Question: I converted .docx word file (xml content) to text with this code (in C#):
'''
private string ReadNode(XmlNode node)
{
if (node == null || node.NodeType != XmlNodeType.Element)
return string.Empty;
StringBuilder sb = new StringBuilder();
foreach (XmlNode child in node.ChildNodes)
{
if (child.NodeType != XmlNodeType.Element) continue;
switch (child.LocalName)
{
case "t": // Text
sb.Append(child.InnerText.TrimEnd());
string space = ((XmlElement)child).GetAttribute("xml:space");
if (!string.IsNullOrEmpty(space) && space == "preserve")
sb.Append(' ');
break;
case "tab":// Tab
sb.Append(" ");
break;
case "p":// Paragraph
if (ReadNode(child).Trim() != "")
{
sb.Append(ReadNode(child));
sb.Append(Environment.NewLine);
}
break;
default:
sb.Append(ReadNode(child));
break;
}
}
return sb.ToString();
}
'''
How can I read "Line Numbers" of page content in my code(similar read "p" or "tab")?
Please see the image file(<URL> :

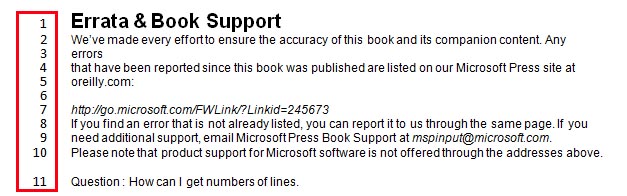
Answer: Edit:
I'm afraid that the XML doesn't store that information. The XML simply stores the general layout of the text, so you would have to try to replicate the layout and then see where each piece of text would fall. That's not very easy. Explain your problem (why you are trying to do this) in further detail, perhaps we can come up with another solution which doesn't require getting the line numbers?
The information you need is under one of the other "xmlData" nodes
'''
See "<Pages>2</Pages>"
'''
Full xml below:
'''
<pkg:part pkg:name="/docProps/app.xml" pkg:contentType="application/vnd.openxmlformats-officedocument.extended-properties+xml" pkg:padding="256">
<pkg:xmlData>
<Properties xmlns="http://schemas.openxmlformats.org/officeDocument/2006/extended-properties" xmlns:vt="http://schemas.openxmlformats.org/officeDocument/2006/docPropsVTypes">
<Template>Normal.dotm</Template>
<TotalTime>0</TotalTime>
<Pages>2</Pages>
<Words>341</Words>
<Characters>1948</Characters>
<Application>Microsoft Office Word</Application>
<DocSecurity>0</DocSecurity>
<Lines>16</Lines>
<Paragraphs>4</Paragraphs>
<ScaleCrop>false</ScaleCrop>
<HeadingPairs>
<vt:vector size="2" baseType="variant">
<vt:variant>
<vt:lpstr>Title</vt:lpstr>
</vt:variant>
<vt:variant>
<vt:i4>1</vt:i4>
</vt:variant>
</vt:vector>
</HeadingPairs>
<TitlesOfParts>
<vt:vector size="1" baseType="lpstr">
<vt:lpstr/>
</vt:vector>
</TitlesOfParts>
<Company/>
<LinksUpToDate>false</LinksUpToDate>
<CharactersWithSpaces>2285</CharactersWithSpaces>
<SharedDoc>false</SharedDoc>
<HyperlinksChanged>false</HyperlinksChanged>
<AppVersion>14.0000</AppVersion>
</Properties>
</pkg:xmlData>
</pkg:part>
'''